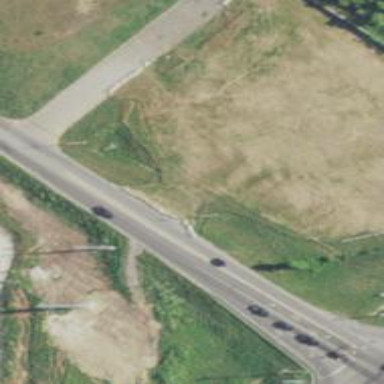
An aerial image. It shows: Primary highway with asphalt surface leading to roundabout.